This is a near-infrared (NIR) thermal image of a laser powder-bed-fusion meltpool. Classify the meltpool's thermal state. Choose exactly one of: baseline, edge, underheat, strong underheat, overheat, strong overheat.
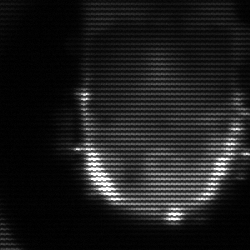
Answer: baseline